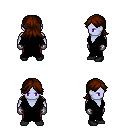
a pixel art fantasy rpg character, male body template, dark elf, purple skin, black robe, red pants, brown loose hair, metal gloves, black shoes, four views (front, back, left, right), 2x2 character sprite sheet, small pixel art, hard edges, no anti-aliasing